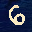
Label: 6